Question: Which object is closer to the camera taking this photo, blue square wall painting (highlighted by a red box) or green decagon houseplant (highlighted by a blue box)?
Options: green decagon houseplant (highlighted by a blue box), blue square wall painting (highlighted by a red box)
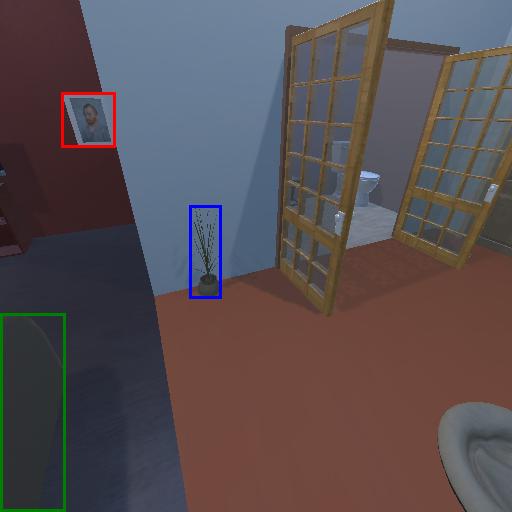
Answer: green decagon houseplant (highlighted by a blue box)